Interaction volume radius: 5 \u00c5
Interaction volume height: 40 \u00c5
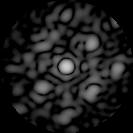
Disorder parameter: 0.4267